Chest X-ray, AP view. Patient: 45 years old, sex F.
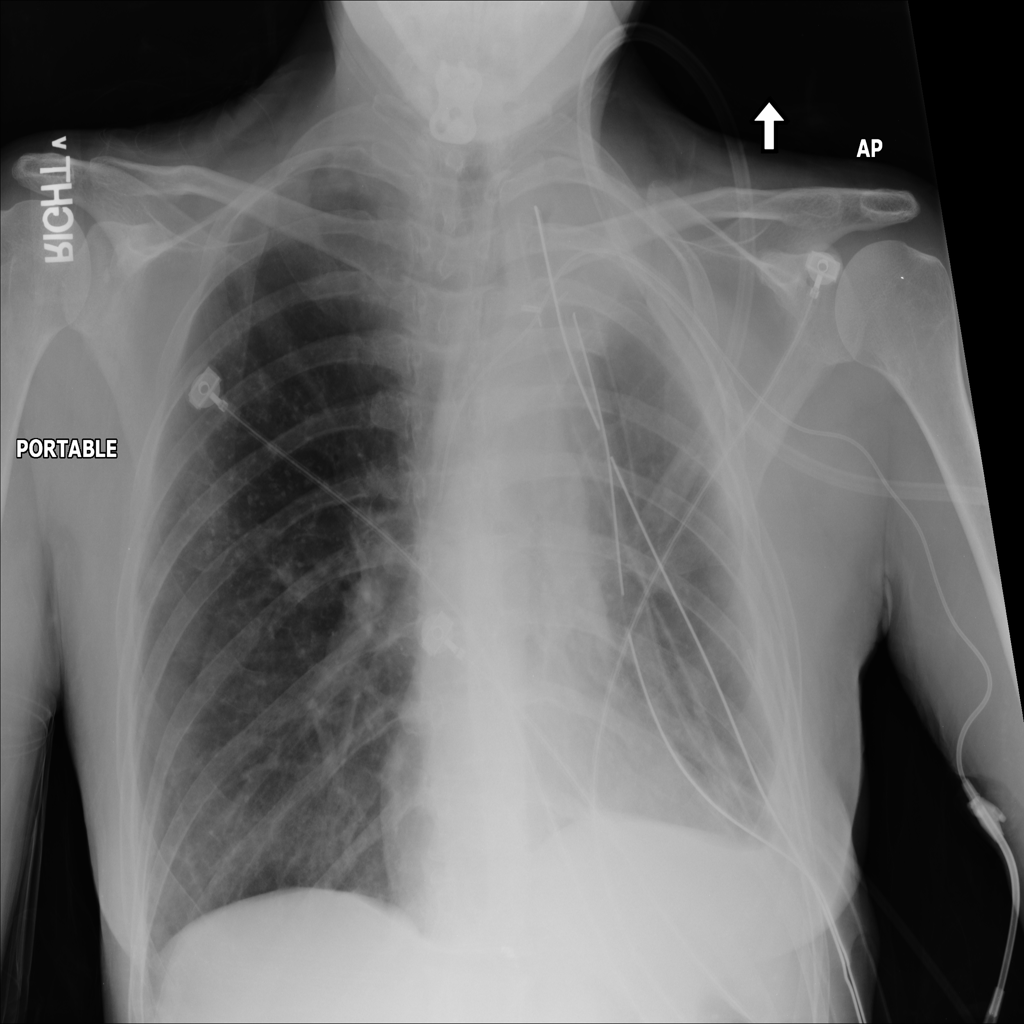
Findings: Effusion, Infiltration